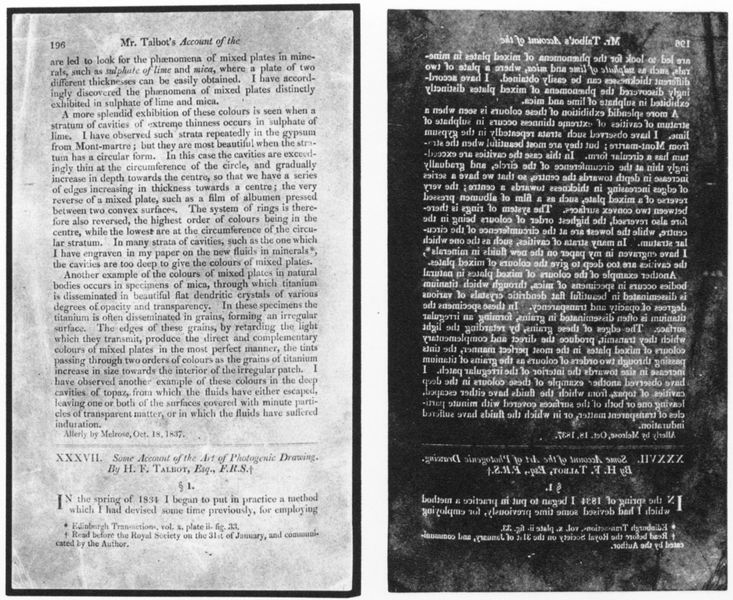
Titel: Positive und negative Kopie aus einer Nummer der Zeitschrift
Künstler: William Henry Fox Talbot
Schlagwörter: weiß, schwarz, geschichte, rahmen, spiegel, spiegelung, schrift, zwei, pause, foto, fotografie, buch, druck, sterne, seite, schwarzweiß, text, buchstabe, buchstaben, überschrift, worte, spiegelverkehrt, kunst, kopie, buchdruck, buchseite, photo, ausstellung, negativ, seiten, abzug, letter, lettern, englisch, beschreibung, quelle, wörter, blocksatz, roman, spiegelschrift, talbot, positiv, fotogafie, satzspiegel, 197, buvh, neegativ, 196, stenre, faximile, tablot, falsimile, positv